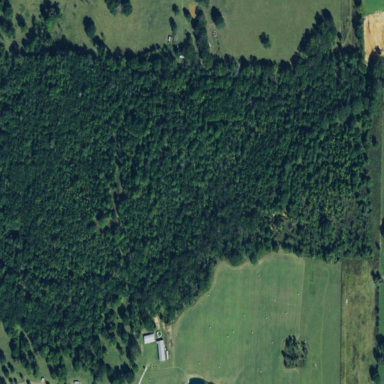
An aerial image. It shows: Mixed woodland area with variety of leaf types and cycles.